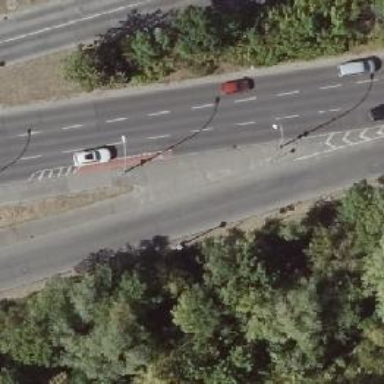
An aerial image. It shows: Unclassified road with asphalt surface.